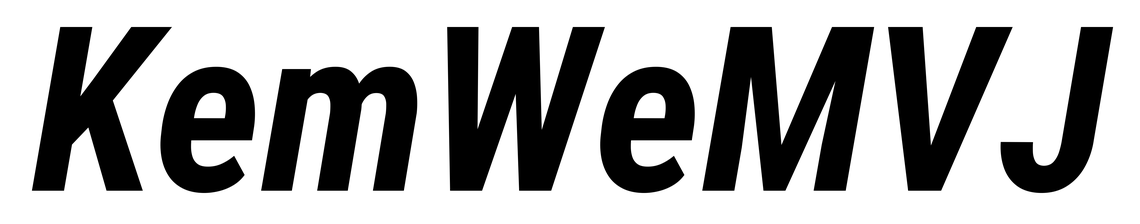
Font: Roboto-Italic_Condensed_Bold_Italic